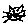
Label: cat